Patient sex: M
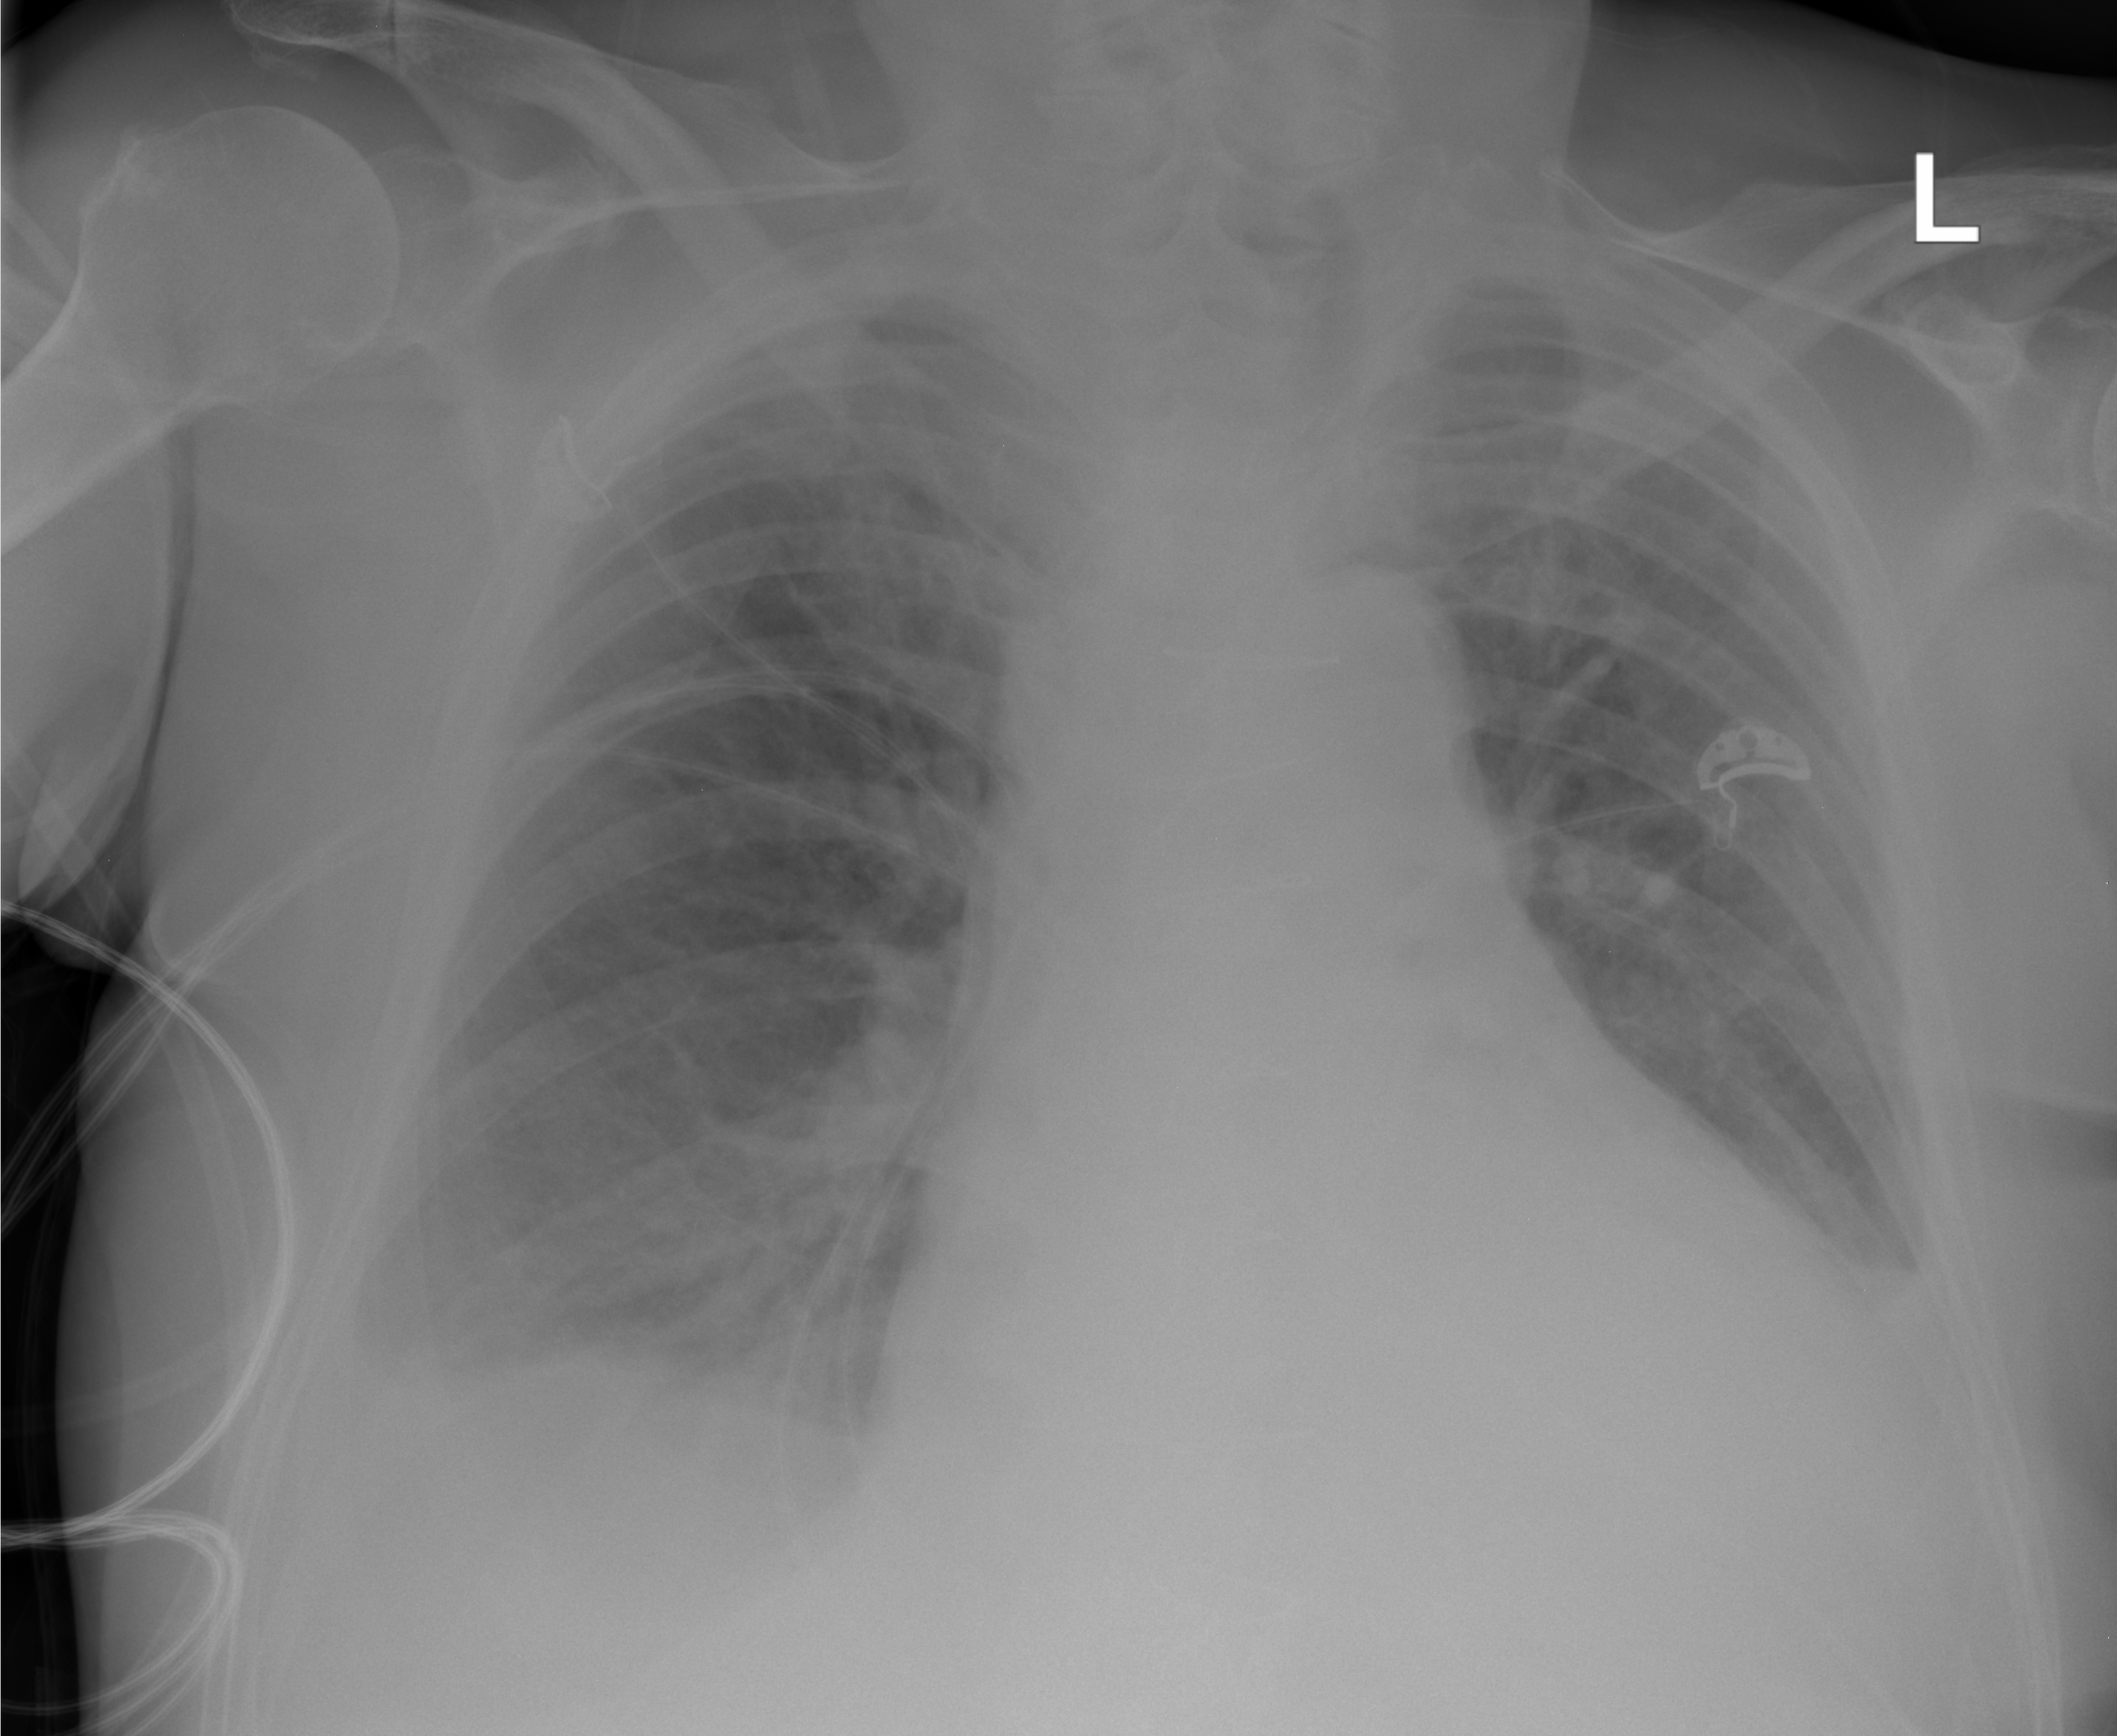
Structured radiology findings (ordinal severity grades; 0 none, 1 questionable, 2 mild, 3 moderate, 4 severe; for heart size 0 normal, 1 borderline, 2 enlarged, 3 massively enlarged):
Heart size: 2
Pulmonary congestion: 2
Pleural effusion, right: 3
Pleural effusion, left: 2
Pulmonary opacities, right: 0
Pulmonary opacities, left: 0
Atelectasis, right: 2
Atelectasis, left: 2